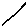
Label: line